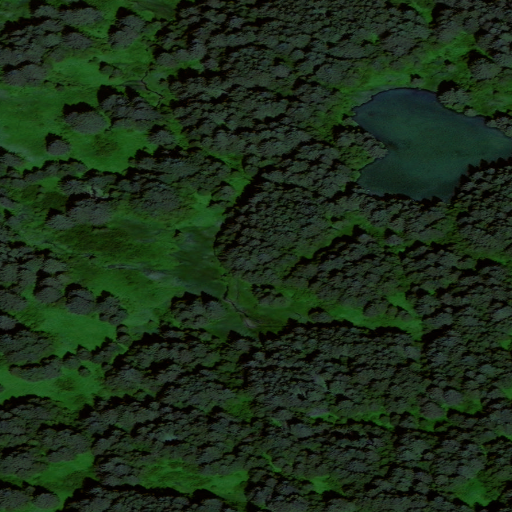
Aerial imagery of cape in Alaska named Tonki Cape Peninsula containing only unknown